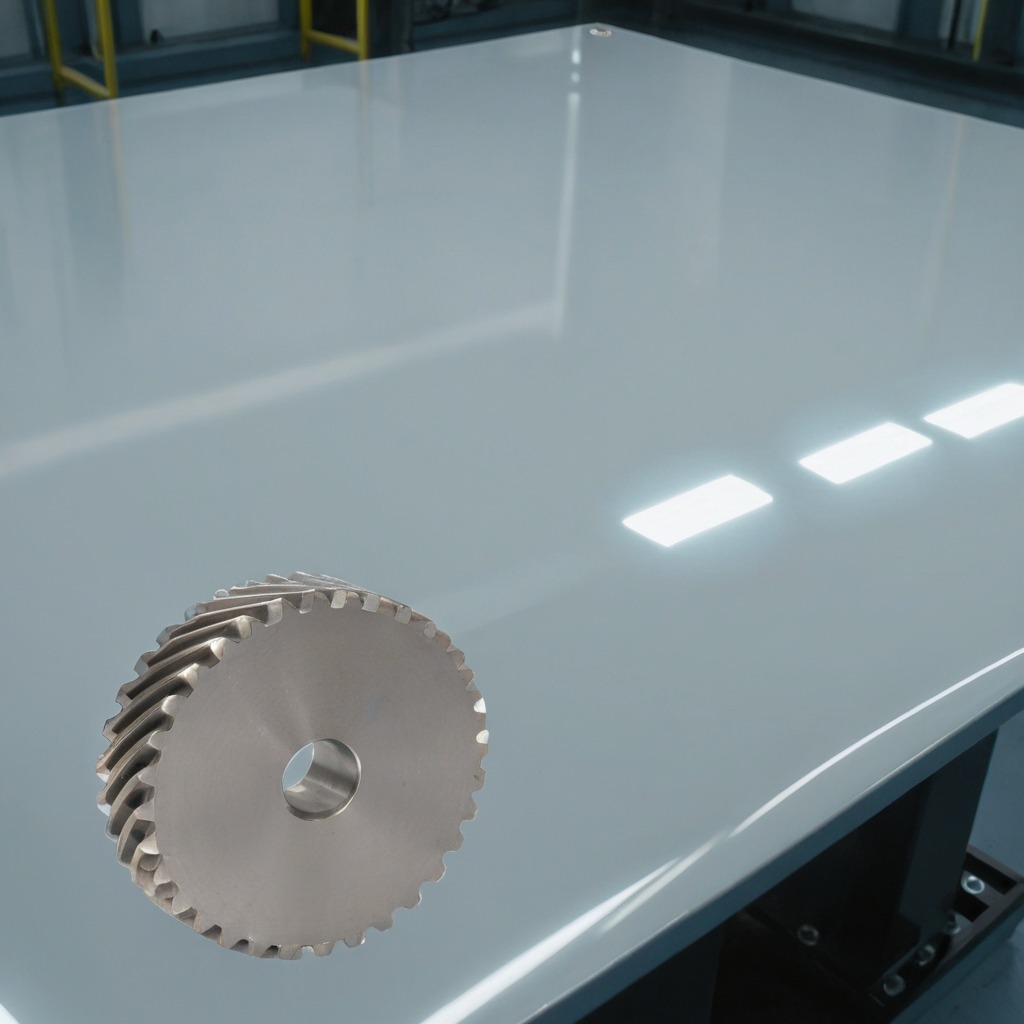
A steel gear with teeth is lying on a high-gloss table in a ship maintenance bay industrial lighting.